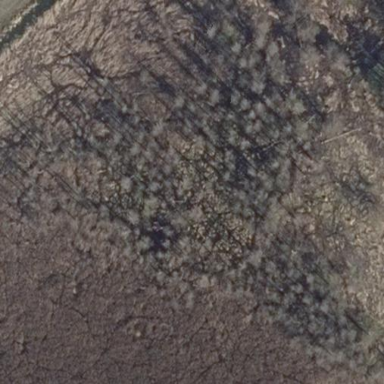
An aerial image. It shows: Swamp in wetland area.